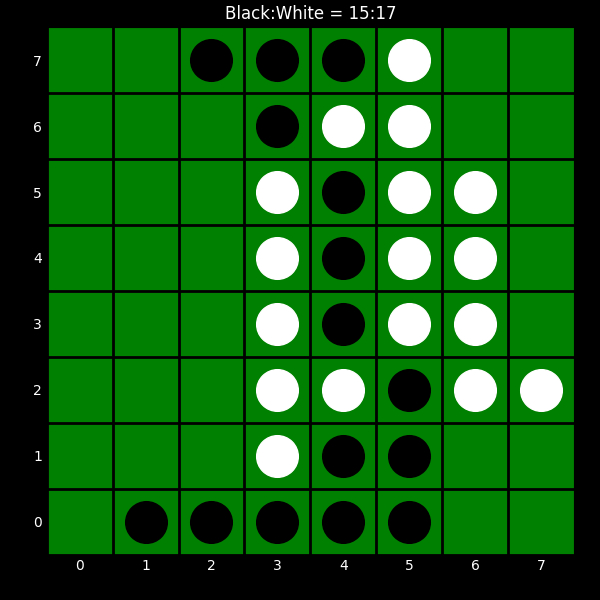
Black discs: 15
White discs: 17